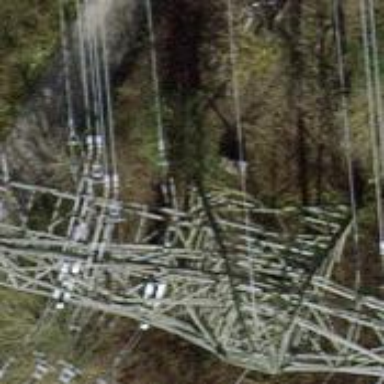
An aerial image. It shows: Towering power structure.